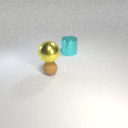
large yellow metal sphere above small brown rubber sphere